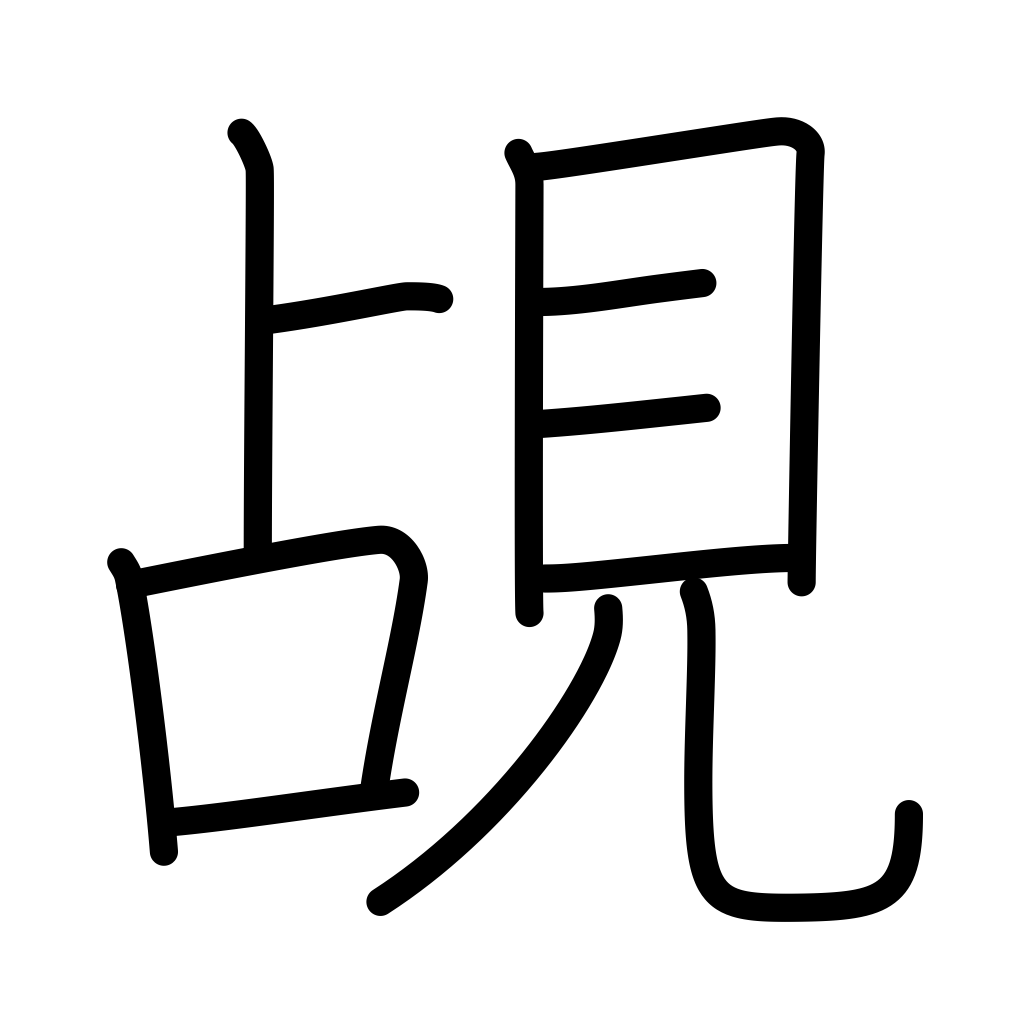
Meaning: peep, peek